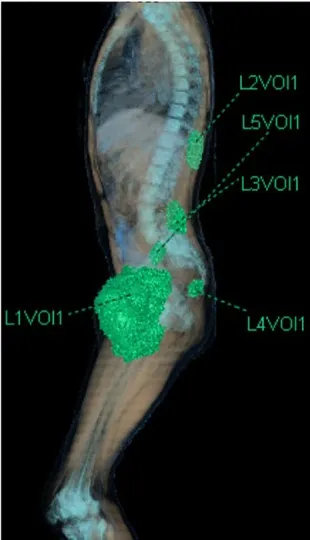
Sagittal plane). L1Vol1 = left thigh mass; L2Vol1 = lesion of the left dorsal muscles next to D11 vertebral body; L3Vol1 = lesion of the left dorsal muscles next to L5 vertebral body; L4Vol1 = lesion of the left gluteus muscles; L5Vol1 = lesion of the left iliopsoas.
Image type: radiology (ct)